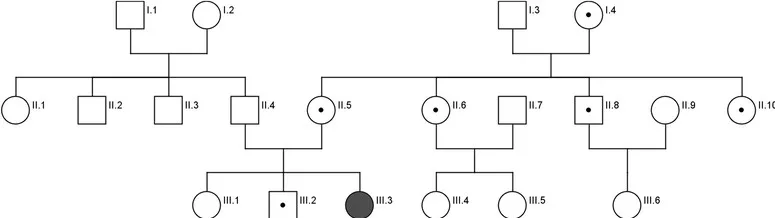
Pedigree analysis of family. Proband (46,XX,rec(14)dup(14q)inv(14)(p11.2q24) are shown as filled black symbols (III.3) whereas inversion carriers (46,XX,inv(14)(p11.2q24) are shown as dot-filled symbols (III.2, II.5, II.6, II.8,II.10,I.4). Males are shown as squares and females as circles.
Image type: radiology (mri)